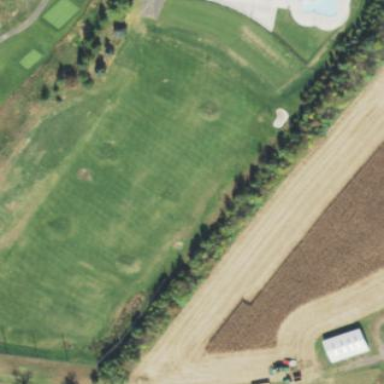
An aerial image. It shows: Grassy area used as driving range for golf.